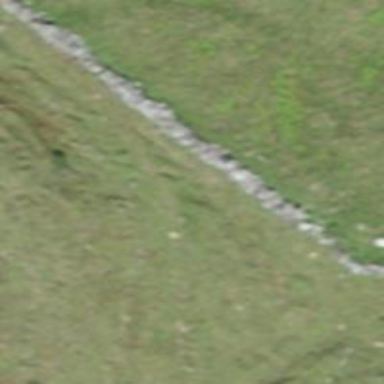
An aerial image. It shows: Wall made of dry stone.